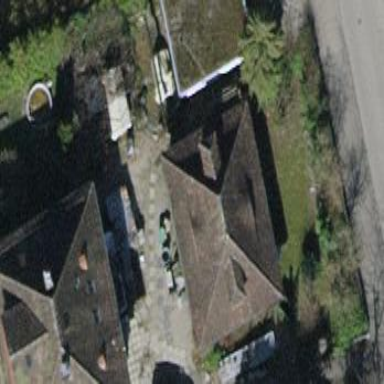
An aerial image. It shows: Shed building.